Question: At the moment I have to write a lot of HTML stuff (unfortunately). Vim is my favorite editor/IDE for almost everything. I'm using the 'omni completion' plugin for code completion, which works really fine with python and php. It also works with HTML, however it uses upper case HTML tags which is really annoying.
Is there a way to tell vim or omni completion that upper case HTML are completely of limits.

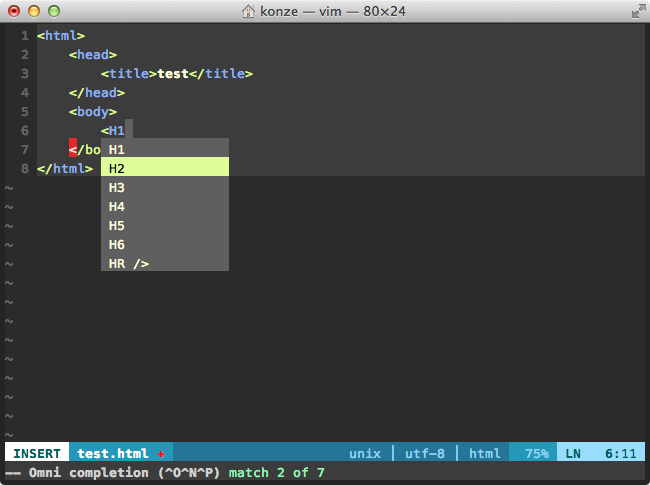
Answer: It should only offer uppercase tag names if your typed tag starts with uppercase characters.
There's the following code in '$VIMRUNTIME/autoload/htmlcomplete.vim':
'''
if &filetype == 'html' && exists("uppercase_tag")
'''
So one workaround would be switching the filetype to 'xml' (but then it doesn't know about all HTML tags, only existing in the document), or you can modify the script and put your copy to '~/.vim/autoload/htmlcomplete.vim', so that it will override the default one.